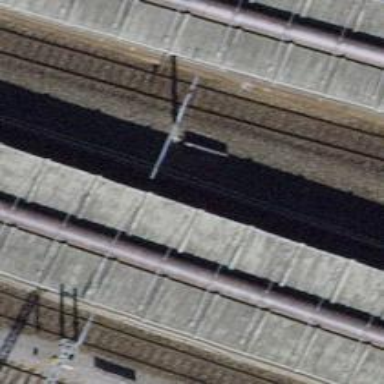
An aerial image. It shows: Public transport stop position along the railway.